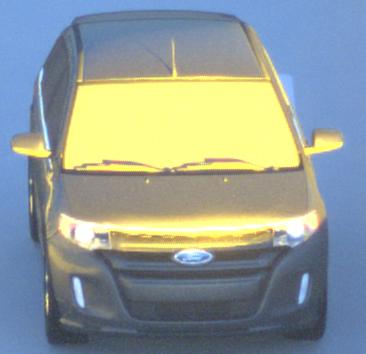
Make: Ford
Model: Edge
Detailed model: Gen. 1 Facelift
Model produced from: 2010
Model produced until: 2015
Doors: 5
Color: gray
Road condition: dry road
Daytime: sunrise or sunset
Contrast: high contrast